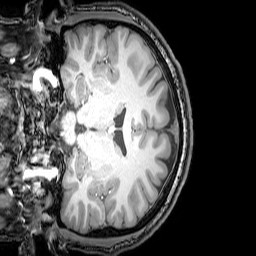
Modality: T1w
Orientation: coronal
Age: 22
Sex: male
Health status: healthy
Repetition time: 0.081 s
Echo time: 0.037 s